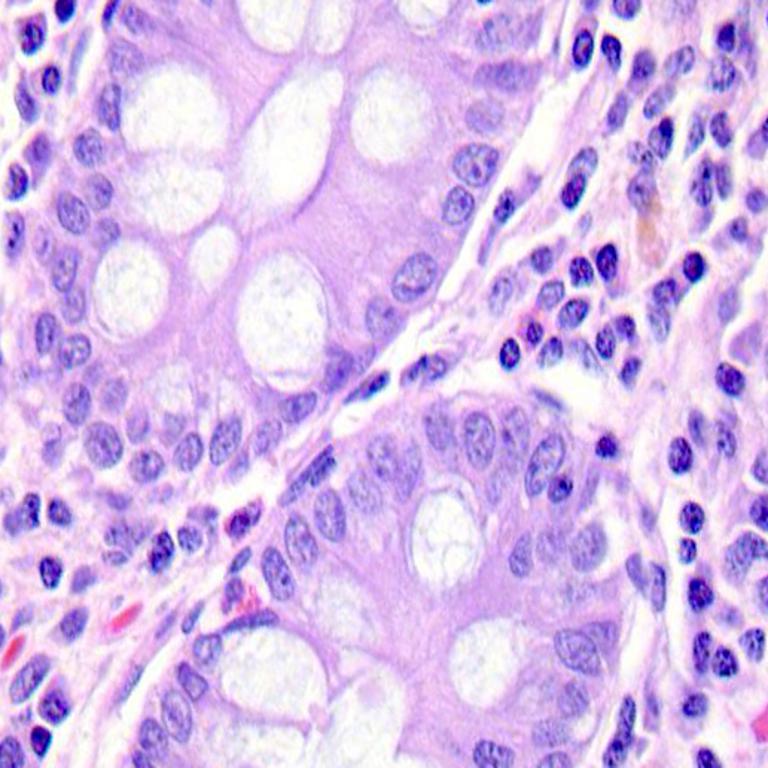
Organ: colon
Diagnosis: benign